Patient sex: F
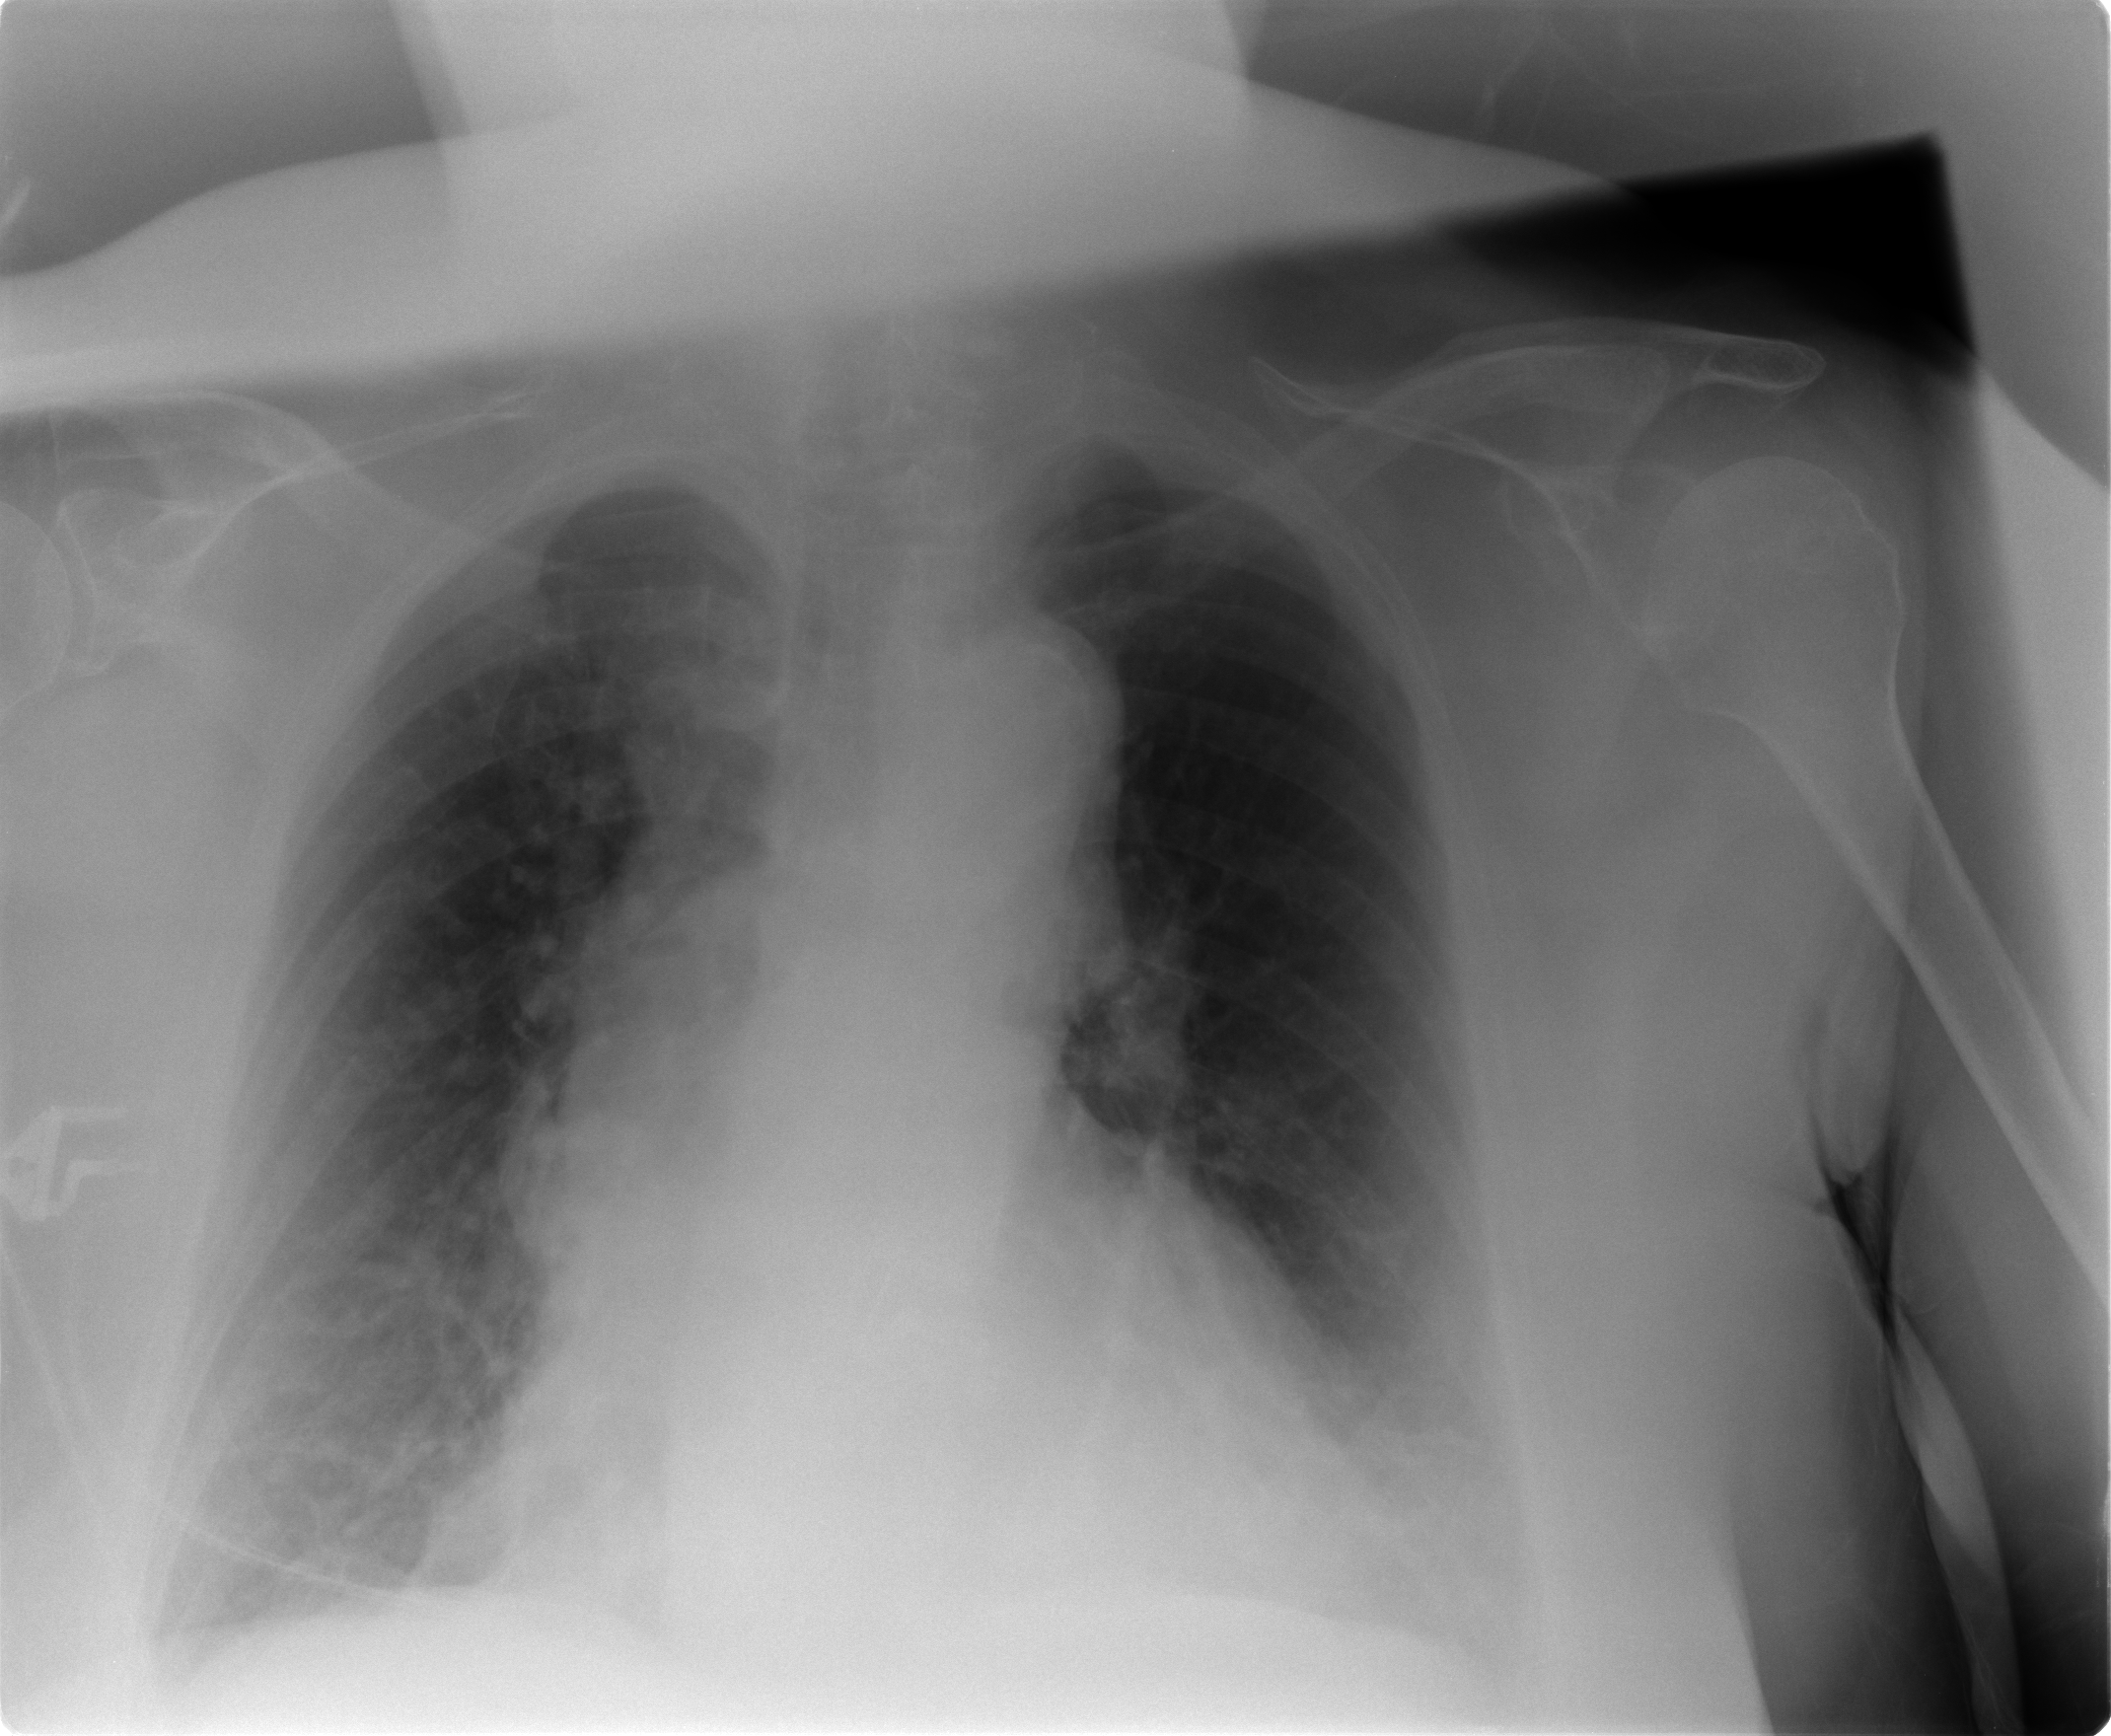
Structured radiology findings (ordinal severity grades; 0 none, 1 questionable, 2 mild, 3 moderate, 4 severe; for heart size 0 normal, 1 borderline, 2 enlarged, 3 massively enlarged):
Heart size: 2
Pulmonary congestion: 1
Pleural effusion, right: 1
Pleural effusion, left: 2
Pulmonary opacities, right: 2
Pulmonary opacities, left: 1
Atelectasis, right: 2
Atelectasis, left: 2